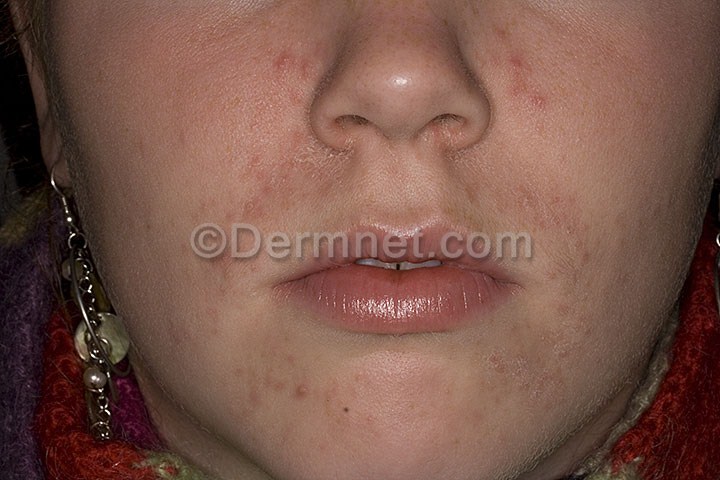
Disease: Acne and Rosacea Photos